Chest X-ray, AP view. Patient: 16 years old, sex M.
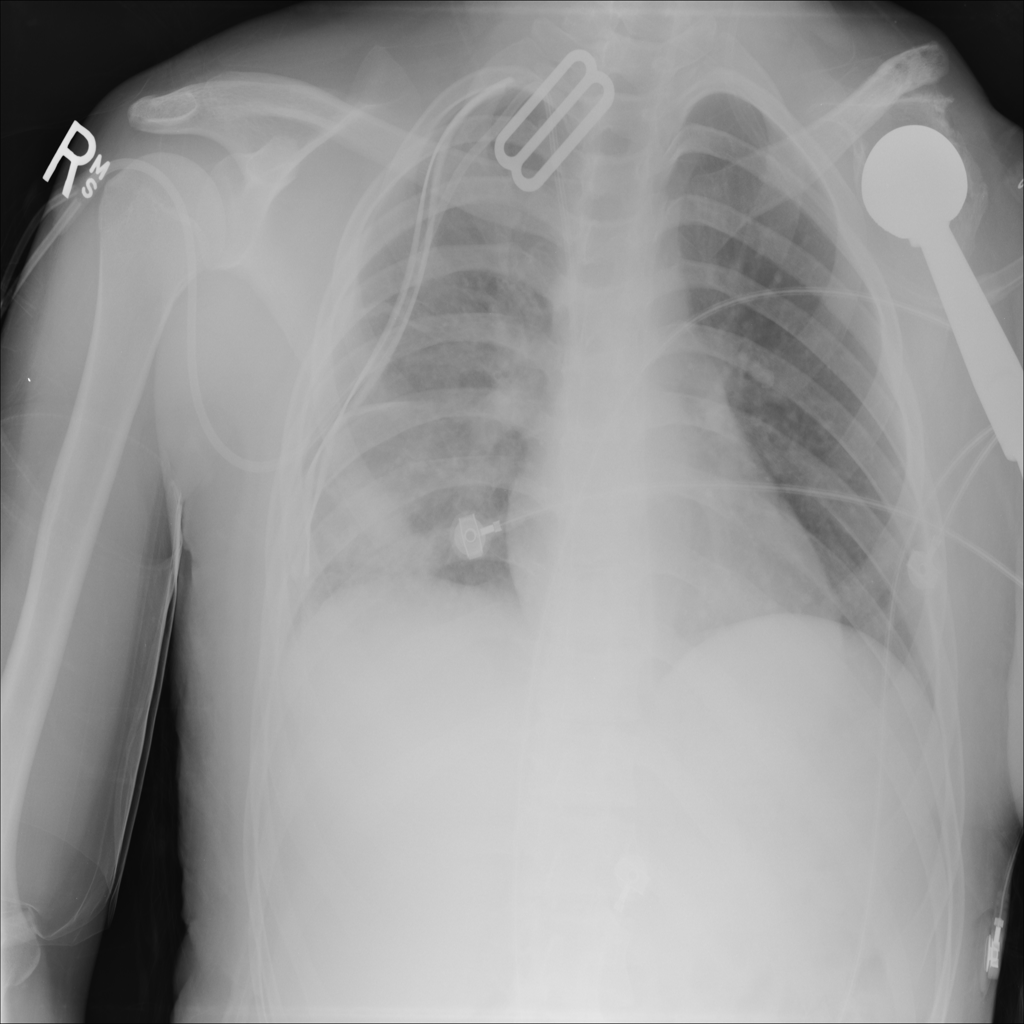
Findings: Infiltration